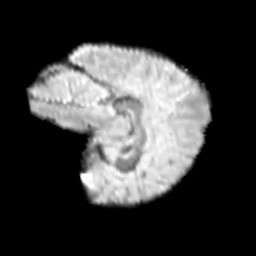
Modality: T2w
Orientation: sagittal
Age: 12
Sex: female
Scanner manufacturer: siemens
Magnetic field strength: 3 T
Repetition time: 3.8 s
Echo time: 0.07 s